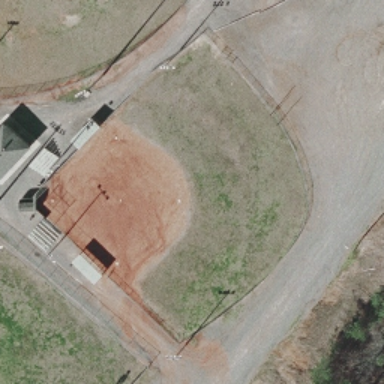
This is a old baseball diamond .